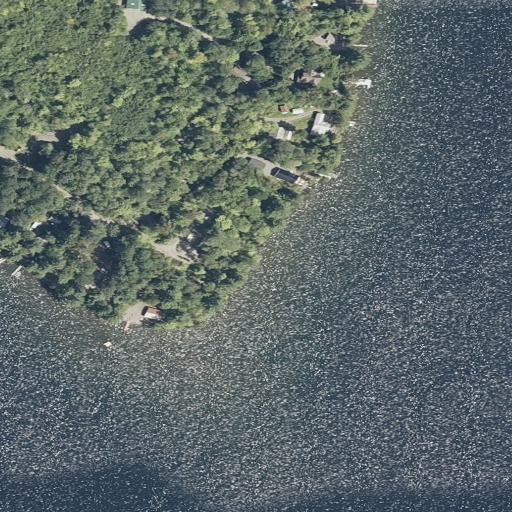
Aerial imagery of cape in Maine named Birch Point containing open water, open development, shrub, mixed forest, deciduous forest, woody wetlands, grassland, medium intensity development, and low intensity development